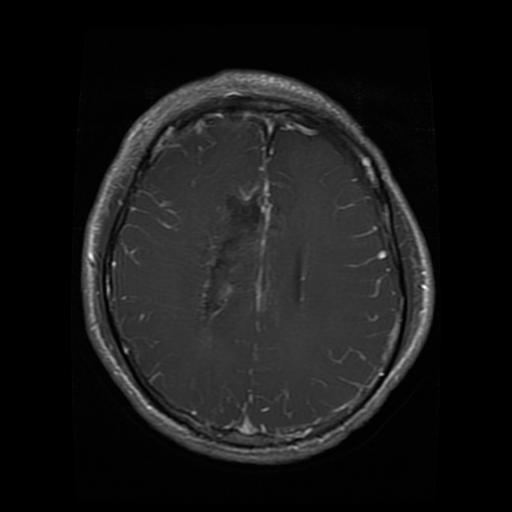
Label: glioma